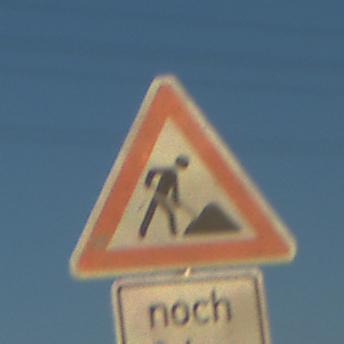
Verkehrszeichen: Arbeitsstelle
Zusatzzeichen unten: LaengeEinerStrecke4
Umgebung: Outdoor, RoadRail
Tageszeit: SunriseSunset
Wetter: Clear
Licht: Natural
Jahreszeit: NotSpecified
Kontrast: HighContrast